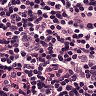
Metastatic tissue present: no